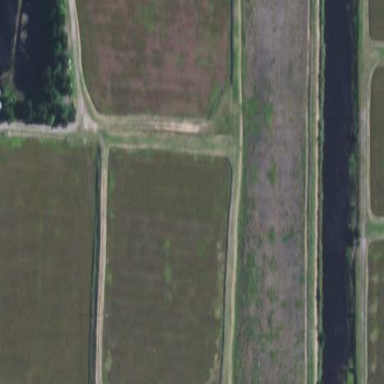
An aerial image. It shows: Farmland with cranberries as the crop.